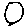
Label: circle